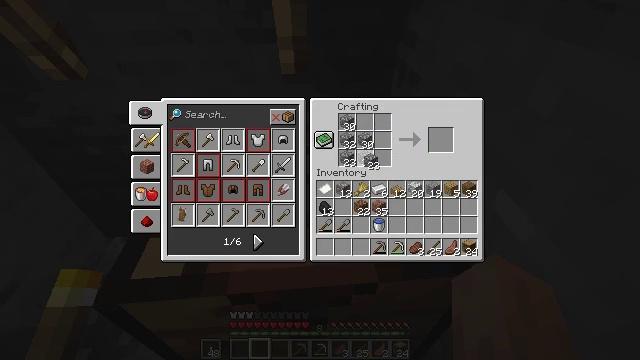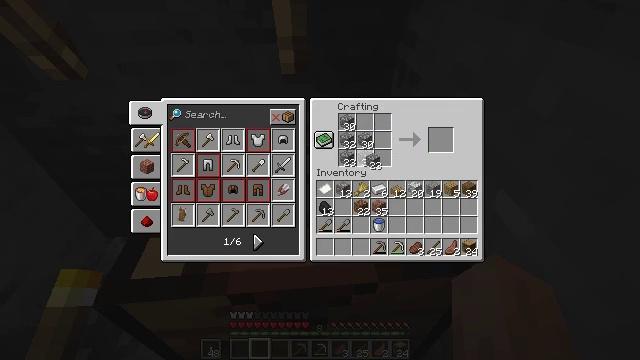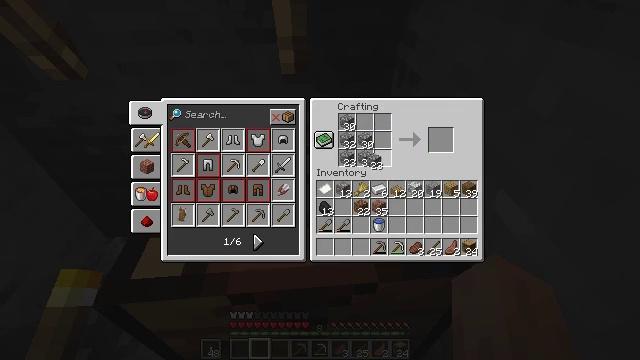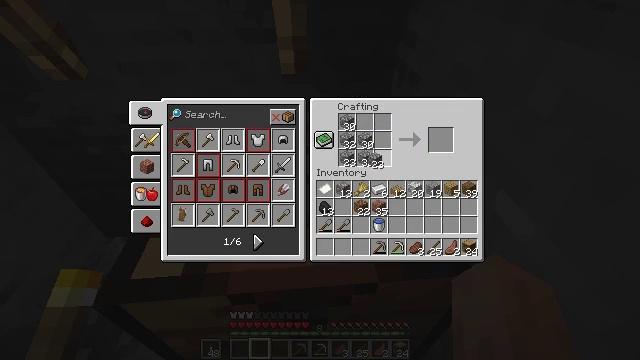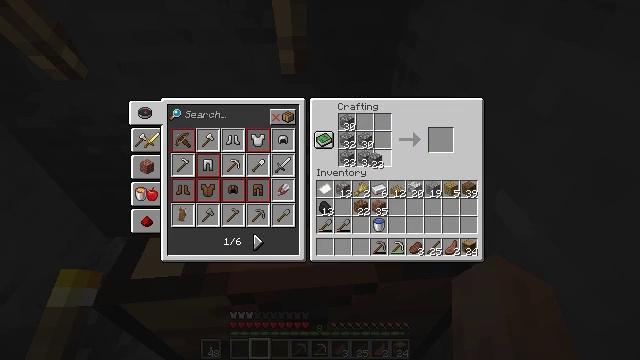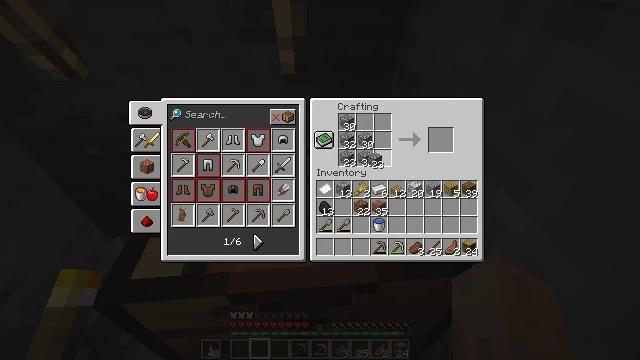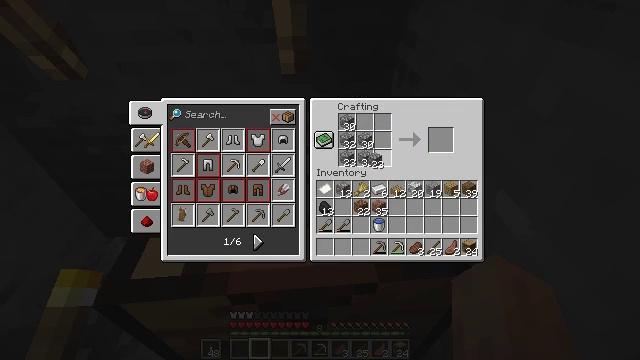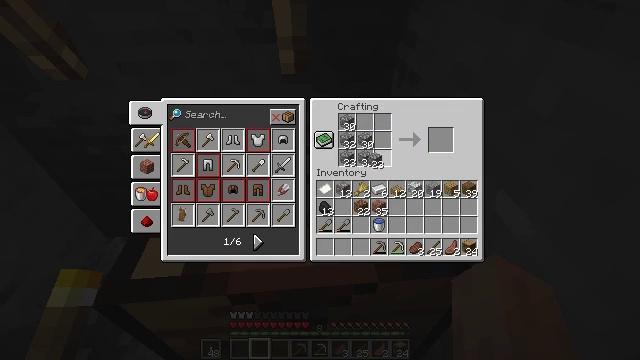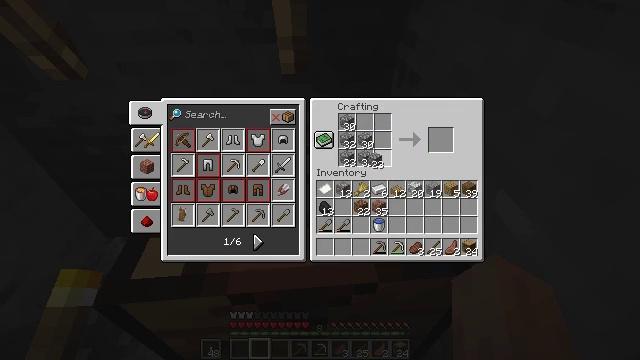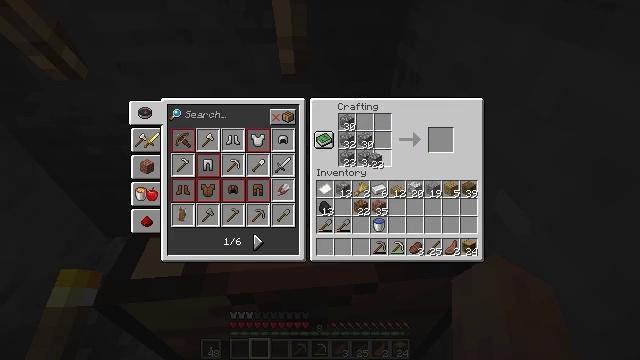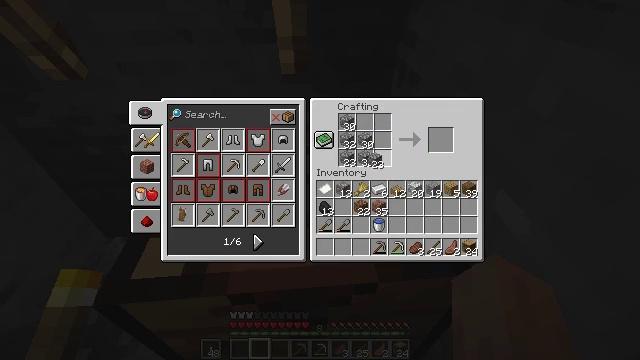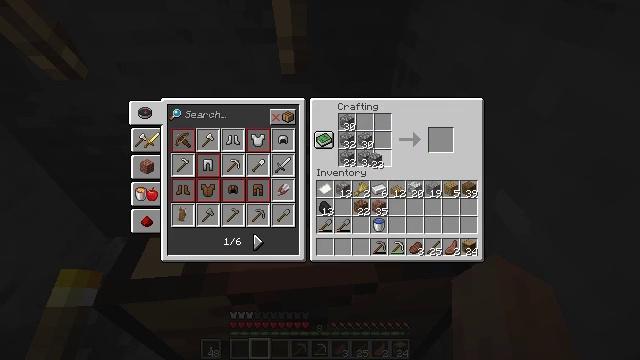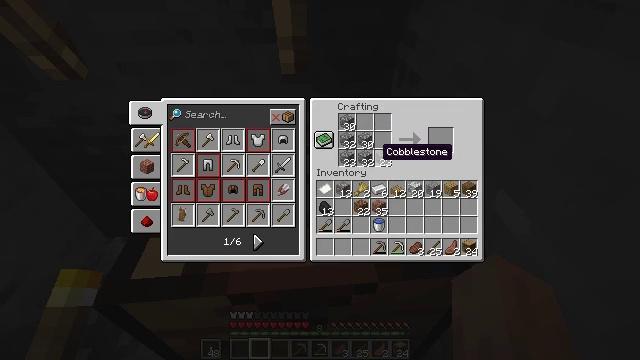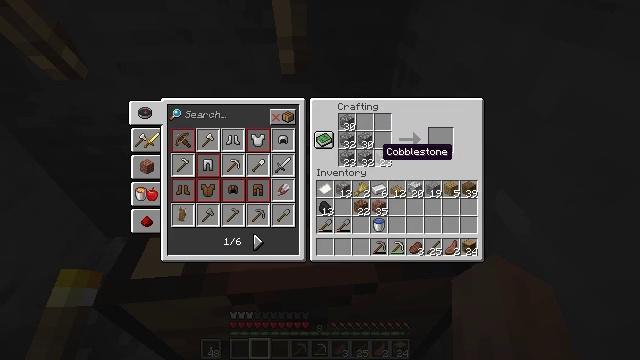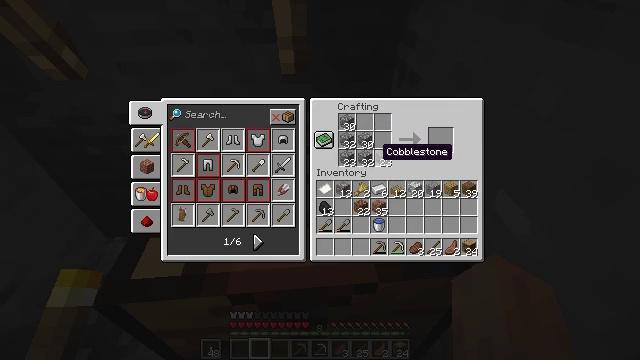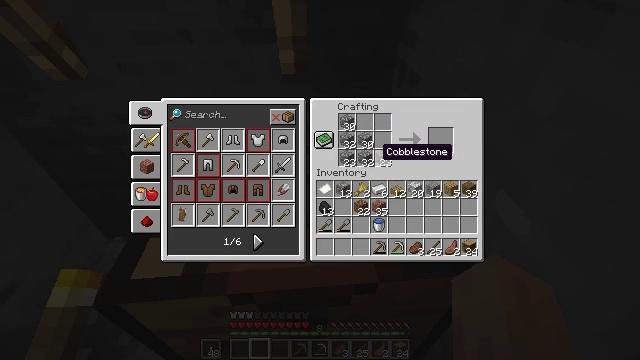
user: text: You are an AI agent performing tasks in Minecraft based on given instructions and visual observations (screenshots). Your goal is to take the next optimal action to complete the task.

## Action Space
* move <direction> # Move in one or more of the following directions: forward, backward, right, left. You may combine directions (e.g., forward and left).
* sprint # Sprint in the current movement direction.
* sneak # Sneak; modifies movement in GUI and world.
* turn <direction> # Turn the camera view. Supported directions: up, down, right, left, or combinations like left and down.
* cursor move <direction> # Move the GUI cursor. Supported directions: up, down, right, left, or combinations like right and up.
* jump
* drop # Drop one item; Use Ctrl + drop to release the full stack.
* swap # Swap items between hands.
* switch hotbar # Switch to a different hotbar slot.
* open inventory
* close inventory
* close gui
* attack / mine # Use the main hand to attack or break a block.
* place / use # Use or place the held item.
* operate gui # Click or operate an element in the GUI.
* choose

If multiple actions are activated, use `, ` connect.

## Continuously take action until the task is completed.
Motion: motion action
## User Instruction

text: Use cobblestone at the crafting table to make cobblestone stairs.
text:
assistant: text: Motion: no_op
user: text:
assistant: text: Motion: no_op
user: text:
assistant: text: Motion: no_op
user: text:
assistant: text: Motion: no_op
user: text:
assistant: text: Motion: no_op
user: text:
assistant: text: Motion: no_op
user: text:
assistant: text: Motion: no_op
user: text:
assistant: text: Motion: no_op
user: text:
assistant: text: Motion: operate gui
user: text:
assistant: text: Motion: operate gui
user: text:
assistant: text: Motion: operate gui
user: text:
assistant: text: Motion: no_op
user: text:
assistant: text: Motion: no_op
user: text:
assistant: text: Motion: no_op
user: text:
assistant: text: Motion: no_op
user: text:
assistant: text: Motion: no_op
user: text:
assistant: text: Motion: no_op
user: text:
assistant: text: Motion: no_op
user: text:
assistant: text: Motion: no_op
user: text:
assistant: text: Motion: no_op
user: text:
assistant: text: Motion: no_op
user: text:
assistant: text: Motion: cursor move right
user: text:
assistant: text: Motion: cursor move right and down
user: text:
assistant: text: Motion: cursor move right
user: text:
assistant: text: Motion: cursor move right
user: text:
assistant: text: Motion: no_op
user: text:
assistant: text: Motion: cursor move up
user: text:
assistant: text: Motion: no_op
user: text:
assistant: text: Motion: cursor move left
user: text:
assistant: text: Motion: no_op